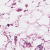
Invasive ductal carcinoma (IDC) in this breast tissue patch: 0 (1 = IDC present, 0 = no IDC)